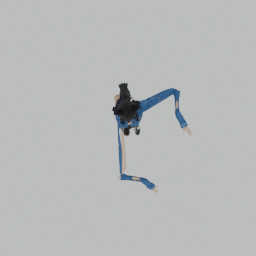
Label: people